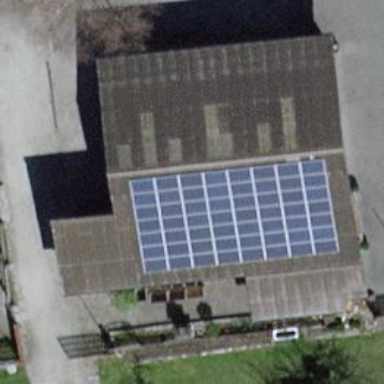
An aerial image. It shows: Small solar photovoltaic panel generator installed on roof.